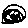
Label: bird